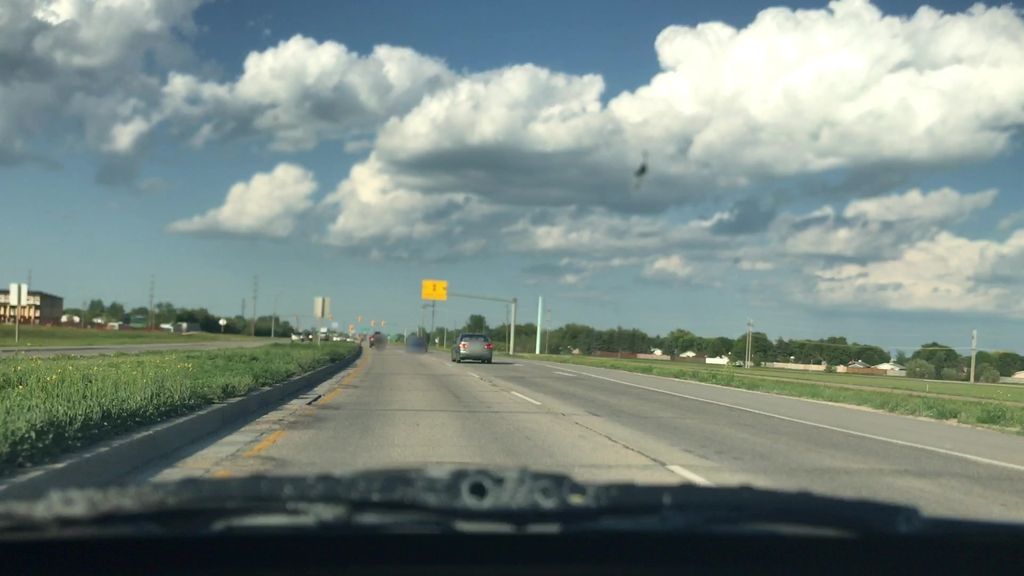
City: winnipeg